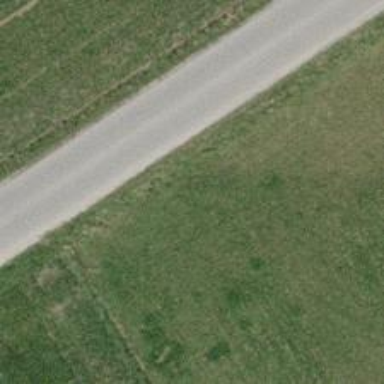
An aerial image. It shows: Unclassified road with asphalt surface.